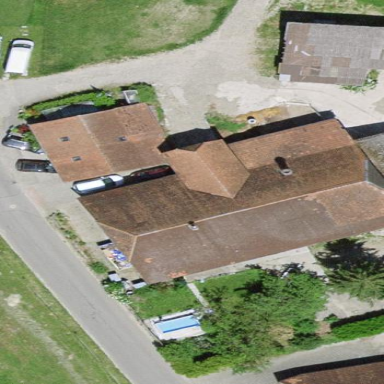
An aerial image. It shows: Farm building.